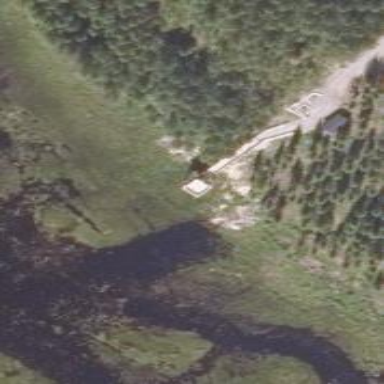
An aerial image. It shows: Bird hide located in leisure land area.